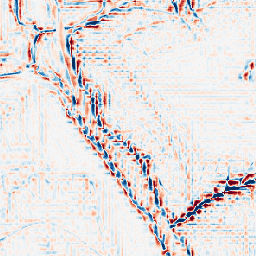
Category: wavelet
Decomposition family: wavelet_dwt
Decomposition parameters: wavelet: db2
level: 3
Upsampling method: fft_zeropad
Upsampling parameters: scale: 8
Upsampling scale: 8